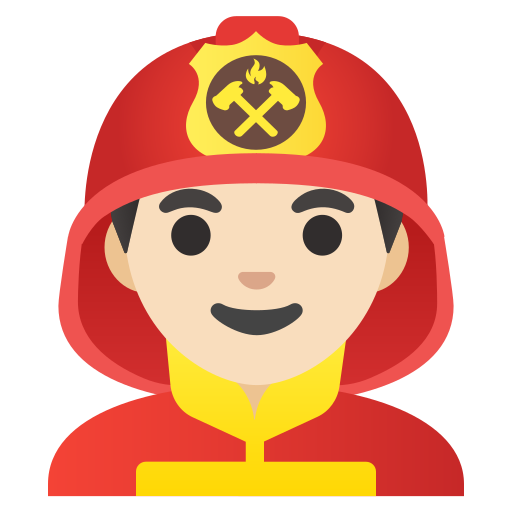
Emoji: 👨🏻‍🚒